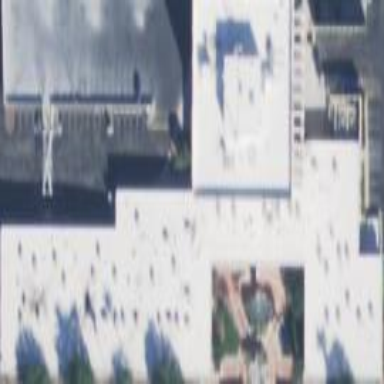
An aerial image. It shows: Office building.